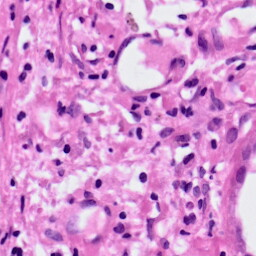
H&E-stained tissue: Lung